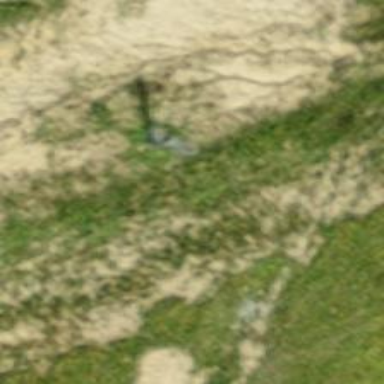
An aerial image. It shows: Pylon for aerialway.